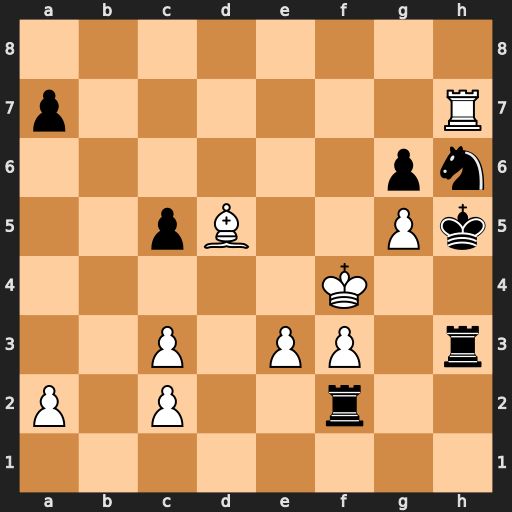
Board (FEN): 8/p6R/6pn/2pB2Pk/5K2/2P1PP1r/P1P2r2/8
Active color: w
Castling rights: -
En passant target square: -
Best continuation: Rxh6#